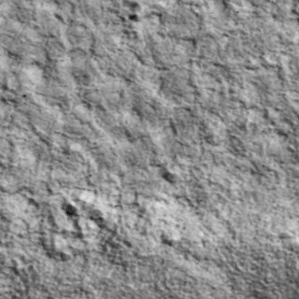
Label: non_frost